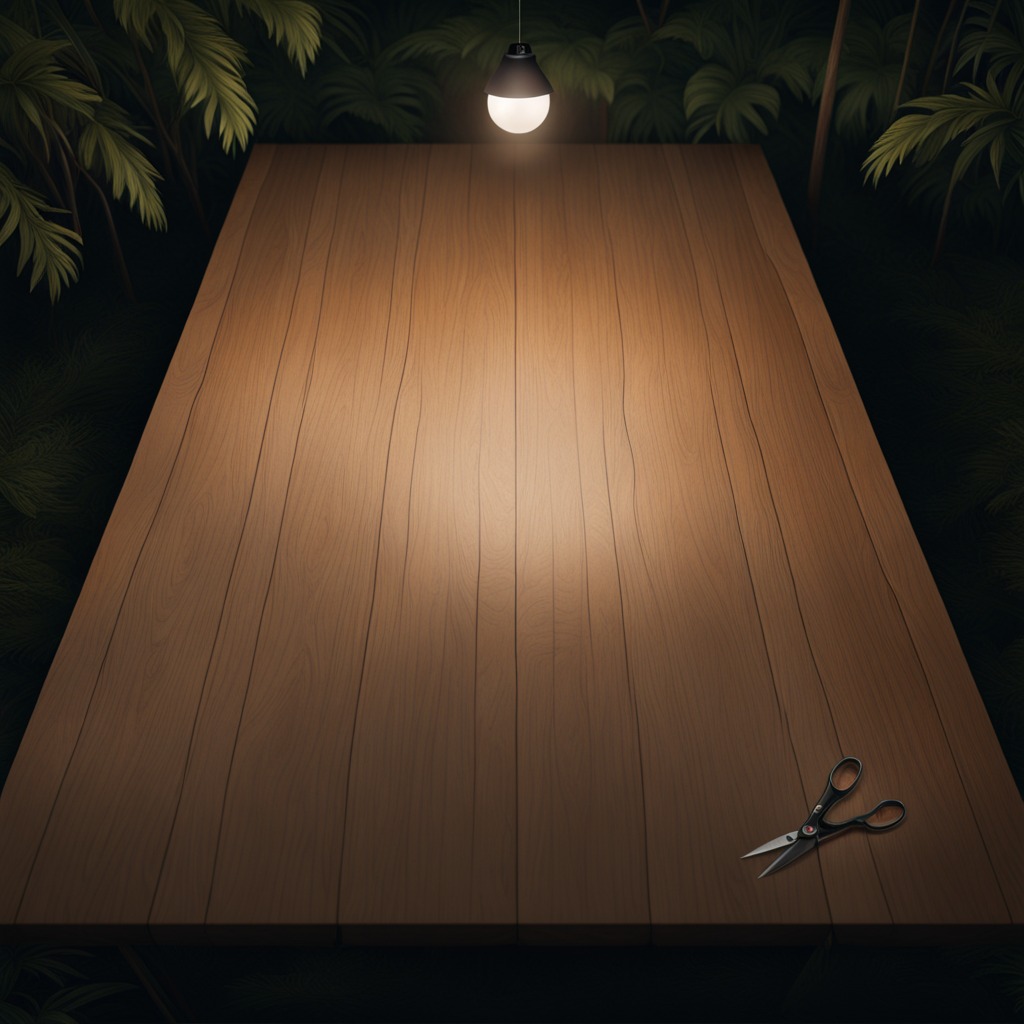
A scissor lies on the wooden table.